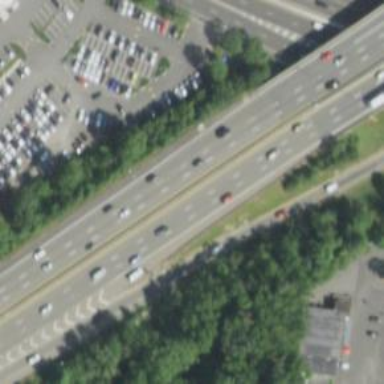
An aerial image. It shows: Asphalt motorway identified as Urban Freeway/Expressway.